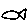
Label: fish